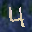
Label: 4